Field crop: maize
Growth stage: 2
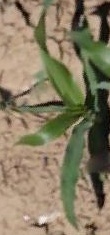
Species: maize